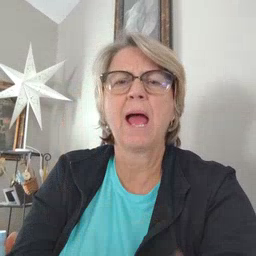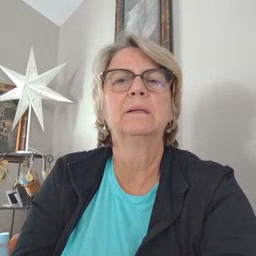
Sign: mad